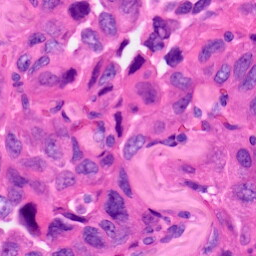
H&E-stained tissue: Lung